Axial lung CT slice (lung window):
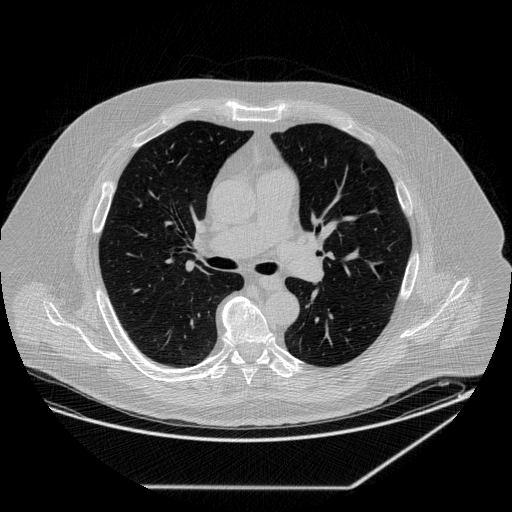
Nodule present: no